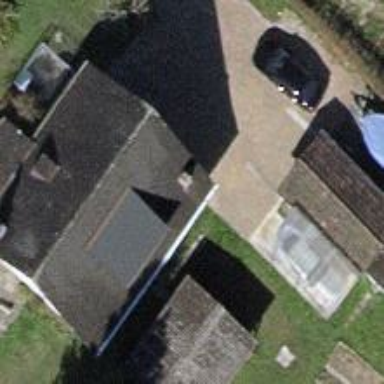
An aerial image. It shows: Simple and straightforward house.